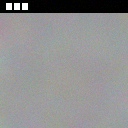
Screen state: on